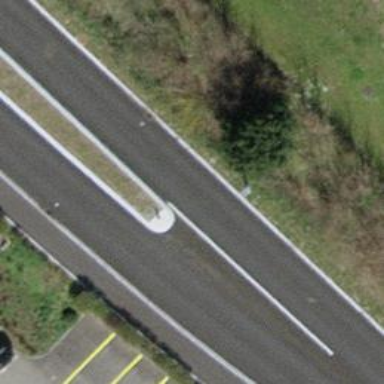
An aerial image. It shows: Traffic calming island.